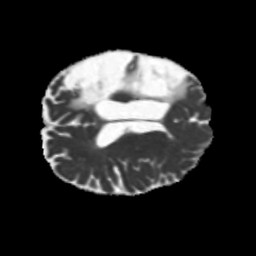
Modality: MD
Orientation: axial
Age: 49
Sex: male
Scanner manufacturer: siemens
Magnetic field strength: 3 T
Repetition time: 5.25 s
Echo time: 0.08 s